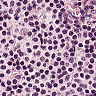
Metastatic tissue present: no